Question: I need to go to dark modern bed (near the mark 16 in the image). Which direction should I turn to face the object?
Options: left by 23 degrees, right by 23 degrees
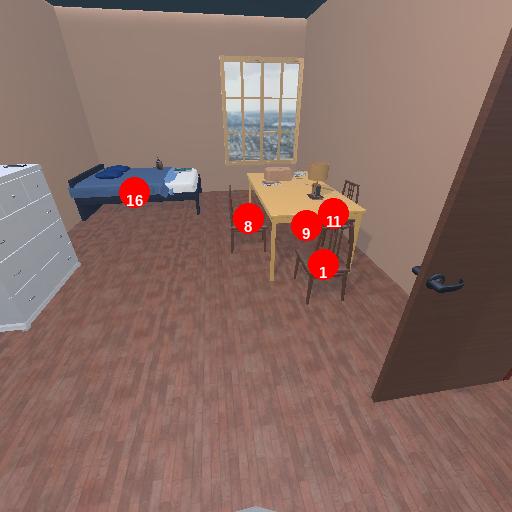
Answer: left by 23 degrees